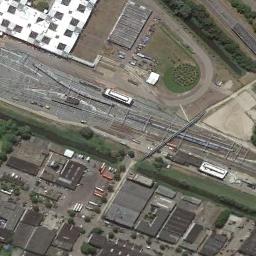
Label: railway